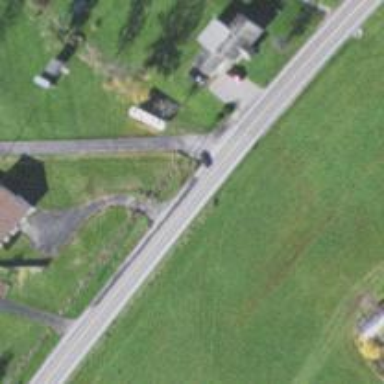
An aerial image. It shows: Primary road with asphalt surface.